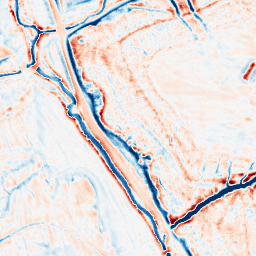
Category: edge_preserving
Decomposition family: bilateral
Decomposition parameters: d: 15
sigma_color: 50
sigma_space: 25
Upsampling method: bicubic_3x
Upsampling parameters: scale: 3
Upsampling scale: 3